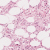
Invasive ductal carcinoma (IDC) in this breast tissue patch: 0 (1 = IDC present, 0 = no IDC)